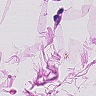
Metastatic tissue present: no